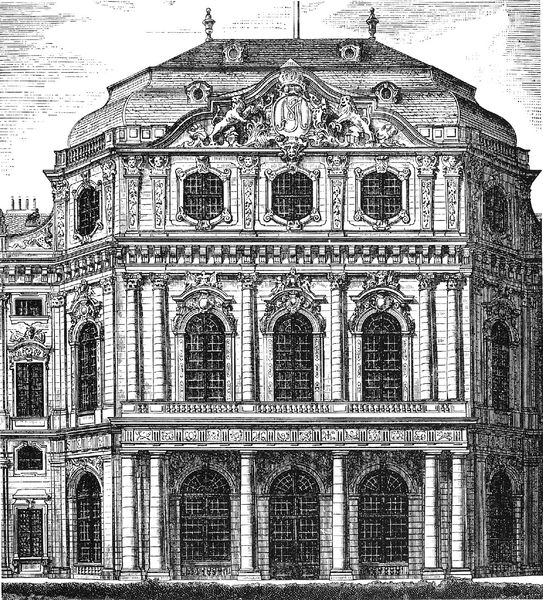
Titel: Residenz Würzburg
Künstler: Balthasar Neumann
Standort: Würzburg, Residenz (EU - D - B)
Schlagwörter: himmel, fenster, skizze, säule, zeichnung, dach, haus, ornament, architektur, barock, stein, rokoko, türen, giebel, ziegel, tor, bögen, palast, palazzo, druck, schwarz-weiß, stich, entwurf, löwen, risalit, residenz, walmdach, rundbögen, grundriss, bauwerk, ordnung, würzburg, halbsäule, gartenfassade, schweifgiebel, hermenpilaster, m, gesism, masnarddach